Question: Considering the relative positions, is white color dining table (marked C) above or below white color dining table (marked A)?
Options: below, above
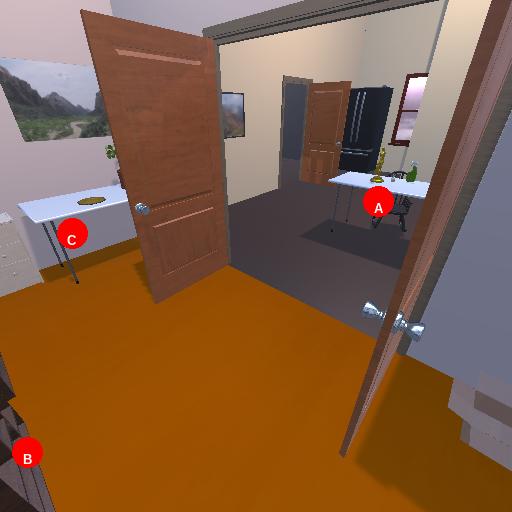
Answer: below